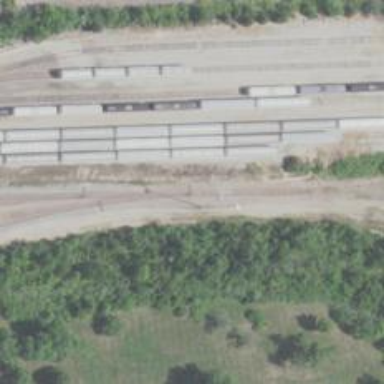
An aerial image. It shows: Railway yard in service.